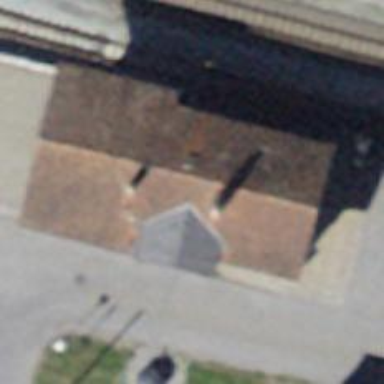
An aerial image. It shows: Railway service station.